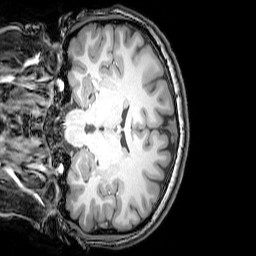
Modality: T1w
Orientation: coronal
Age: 26
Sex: male
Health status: healthy
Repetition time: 0.081 s
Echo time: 0.037 s